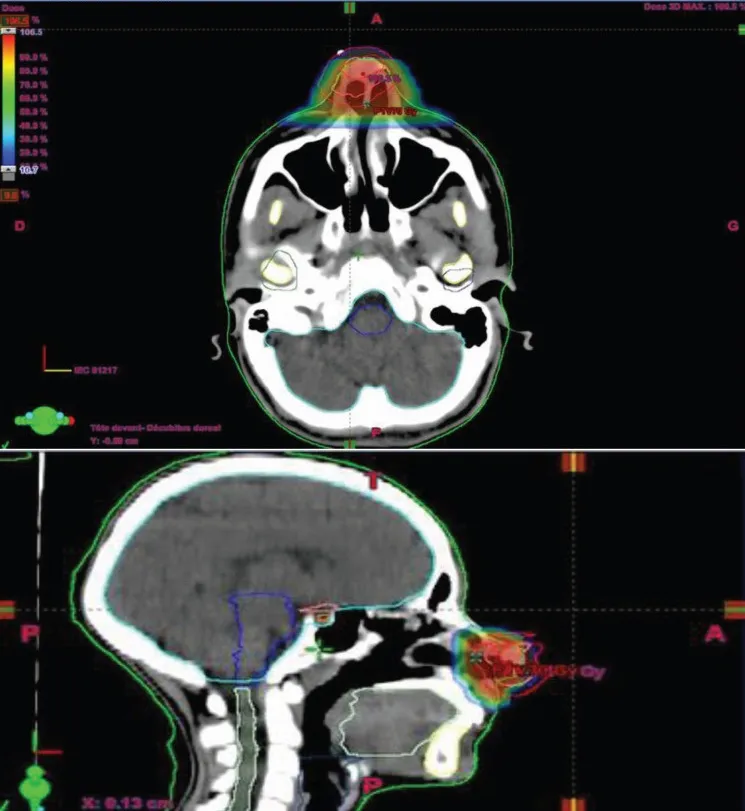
Radiation dose distribution at target volumes.
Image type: radiology (ct)